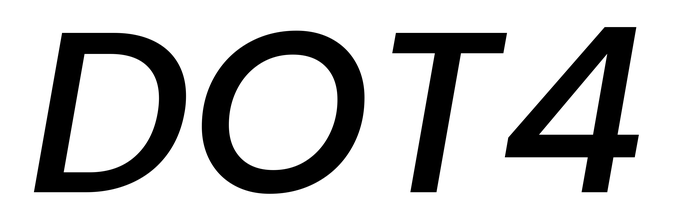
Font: Poppins-MediumItalic